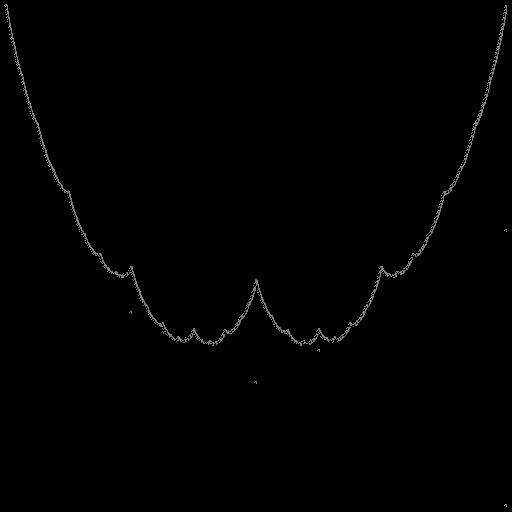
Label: a4